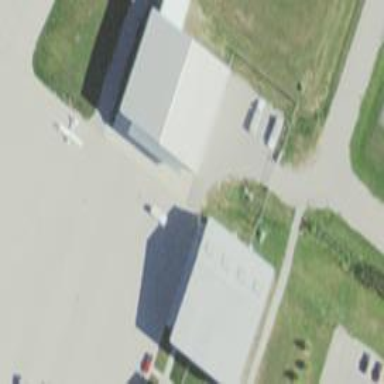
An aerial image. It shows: Hangar located at airport.